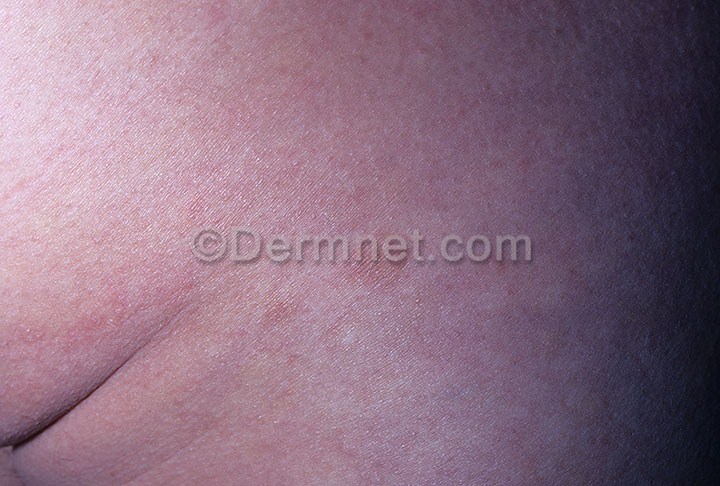
Disease: Lupus and other Connective Tissue diseases